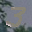
Label: 3